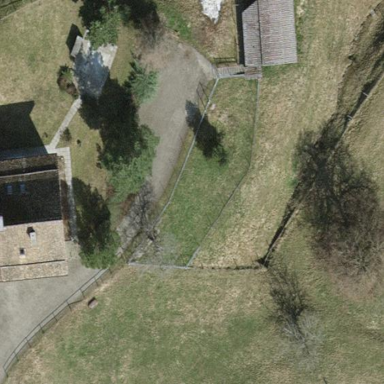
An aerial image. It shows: Fence is in the image.